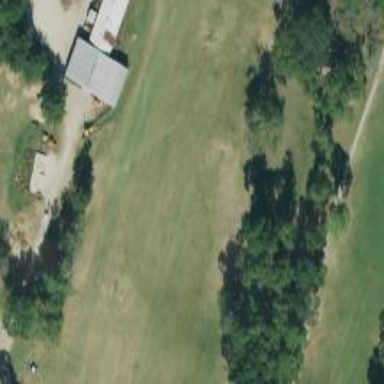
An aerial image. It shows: Grassy area designated as golf fairway.